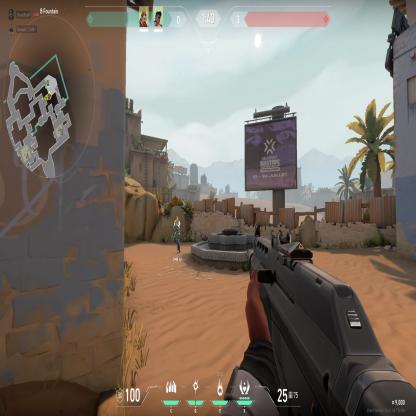
Label: teammate